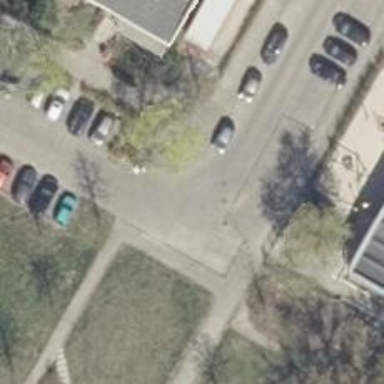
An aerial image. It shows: Residential road with concrete surface. There is separate sidewalk.